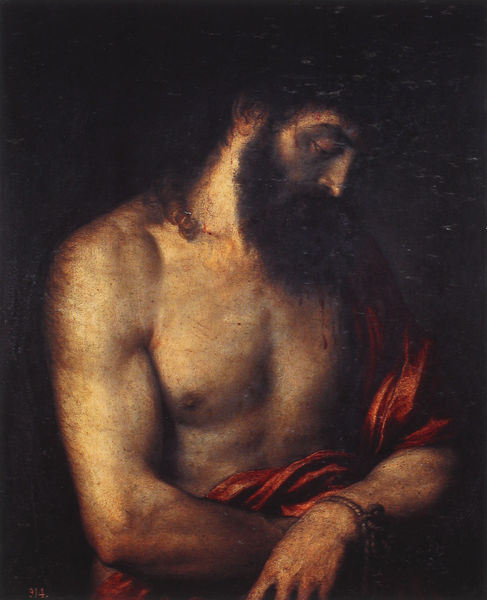
Titel: Ecce Homo
Künstler: Tizian
Institution: Madrid, Museo del Prado
Schlagwörter: dunkel, gemälde, hand, mann, nackt, umhang, brust, licht, nase, ohr, profil, blick, haus, rot, tuch, malerei, bart, arm, rembrandt, trauer, vollbart, hände, porträt, signatur, öl, auge, schnur, frontal, locken, traurig, fesseln, muskeln, brustwarze, oberkörper, blut, kreuz, seil, armband, christus, jesus, leid, gebunden, rotes tuch, dornenkrone, fessel, behaart, chrisuts, ruch, ergeben, 4, lebenssaft